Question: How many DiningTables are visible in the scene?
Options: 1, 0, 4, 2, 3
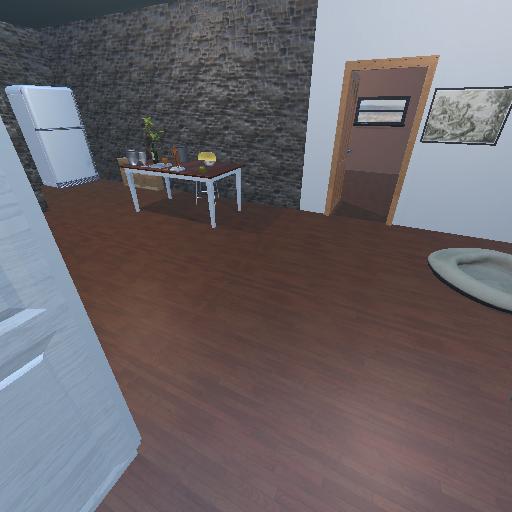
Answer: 1